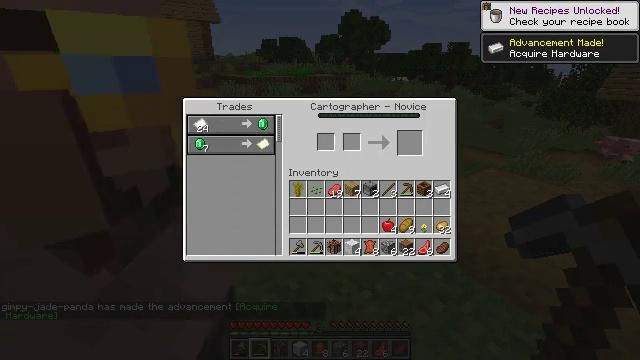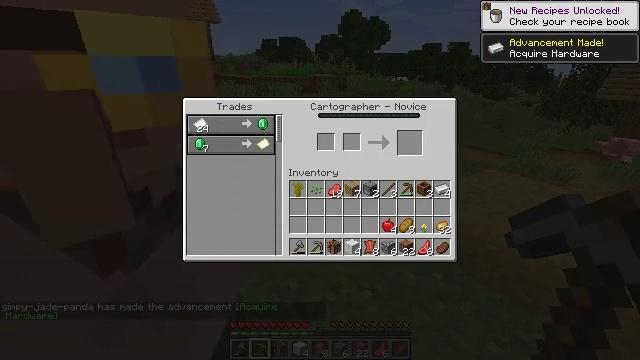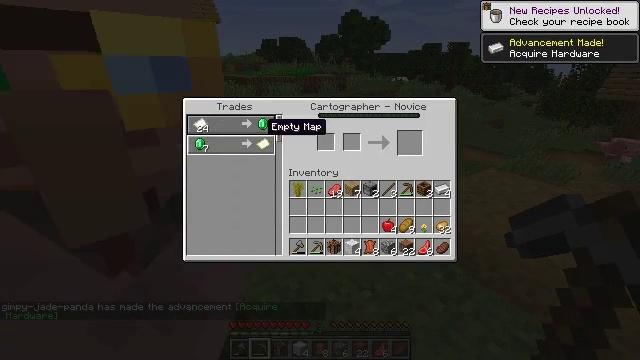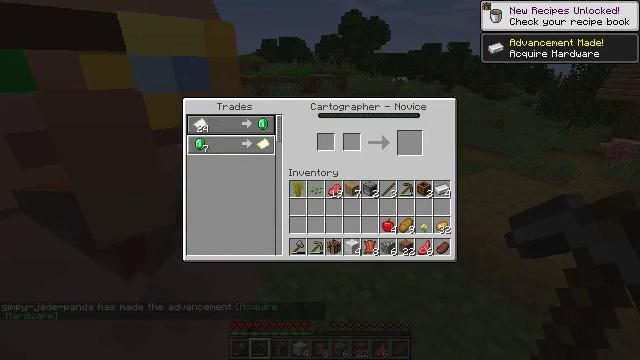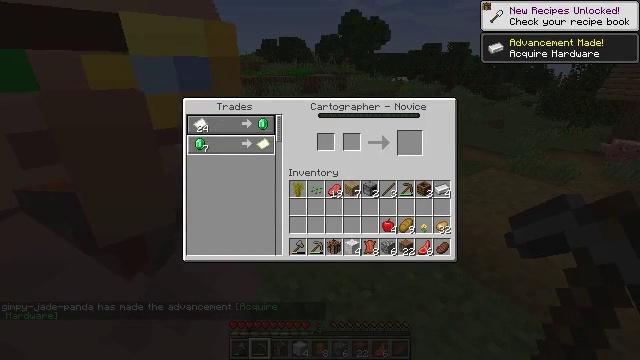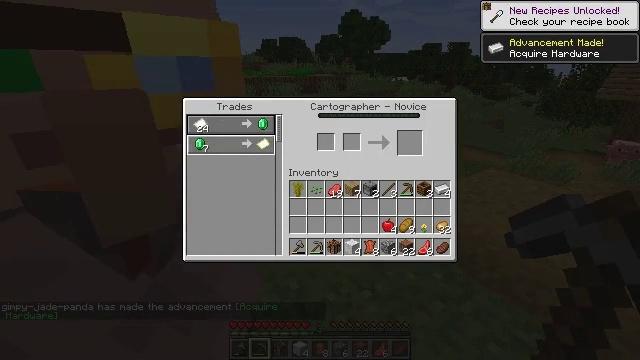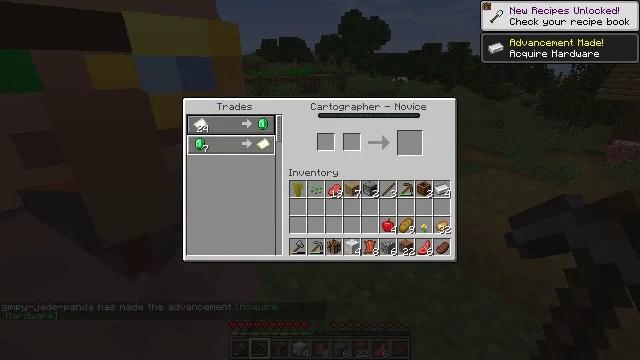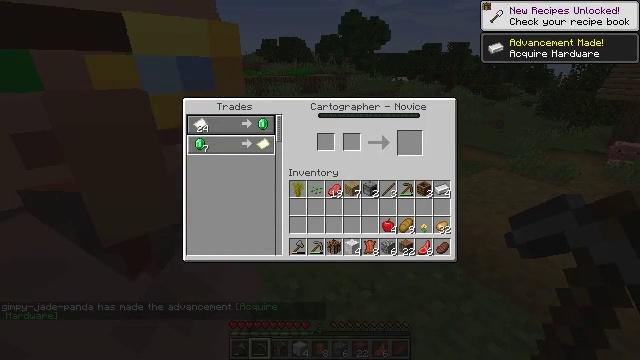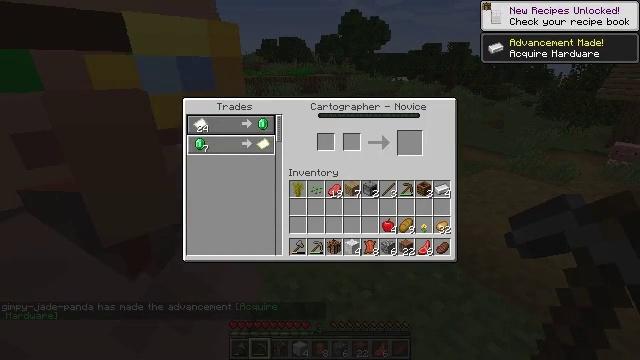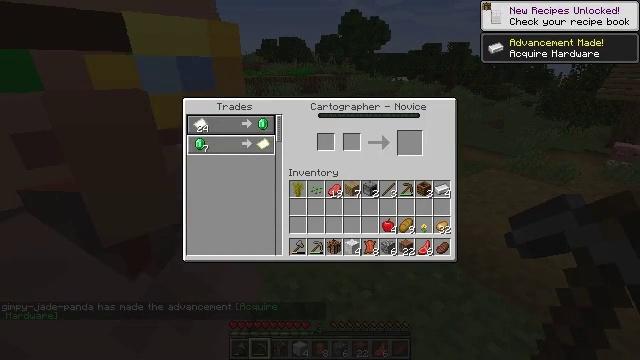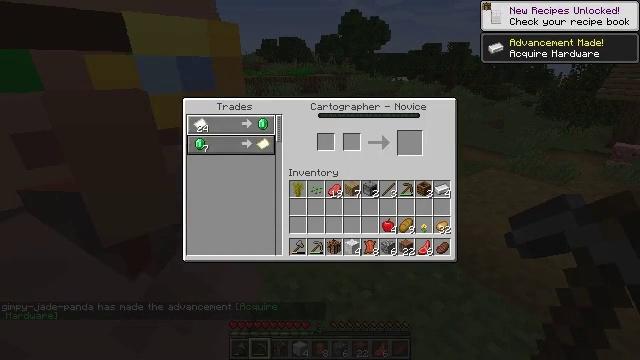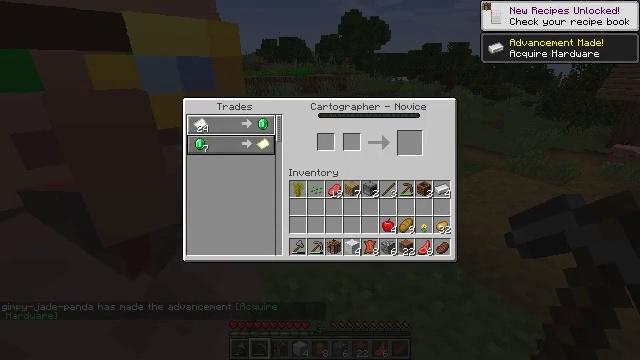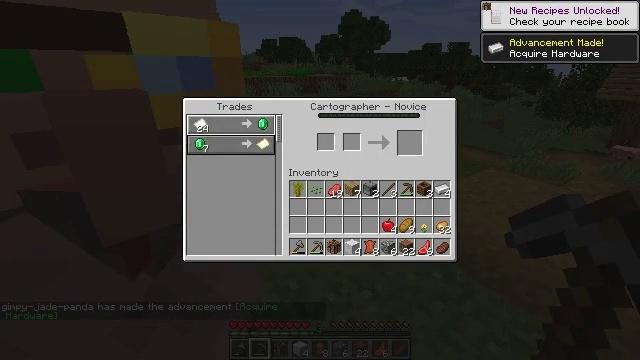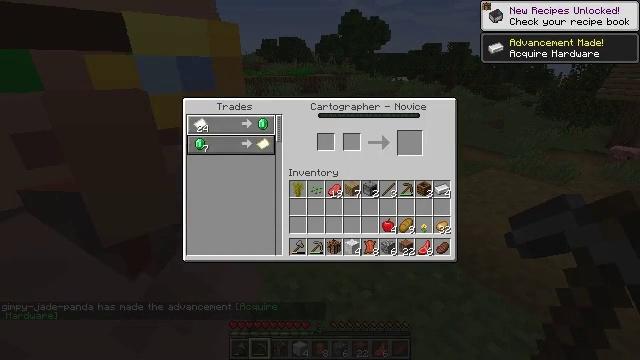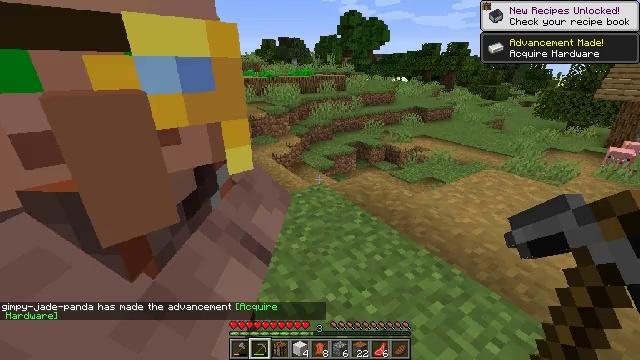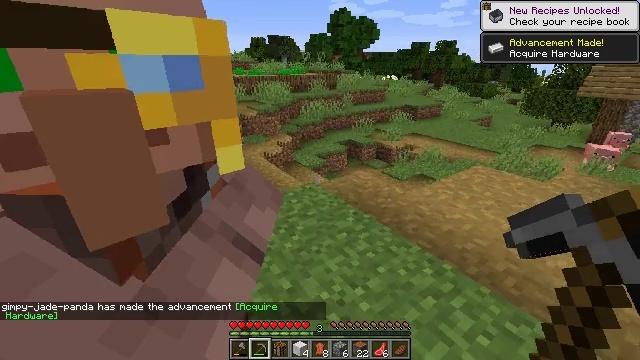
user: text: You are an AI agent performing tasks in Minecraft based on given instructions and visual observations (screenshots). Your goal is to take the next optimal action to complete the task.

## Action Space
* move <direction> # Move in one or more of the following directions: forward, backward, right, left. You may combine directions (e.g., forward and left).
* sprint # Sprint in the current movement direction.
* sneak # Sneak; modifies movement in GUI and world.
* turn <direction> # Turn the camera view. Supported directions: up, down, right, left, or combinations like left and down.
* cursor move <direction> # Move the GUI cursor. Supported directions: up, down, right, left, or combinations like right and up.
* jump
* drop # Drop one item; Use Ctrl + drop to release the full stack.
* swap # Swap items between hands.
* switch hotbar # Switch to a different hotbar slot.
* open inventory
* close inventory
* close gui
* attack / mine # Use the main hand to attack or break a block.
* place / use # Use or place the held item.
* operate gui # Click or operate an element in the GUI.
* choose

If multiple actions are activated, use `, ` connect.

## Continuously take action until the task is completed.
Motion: motion action
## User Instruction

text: Break the cobblestone stairs for materials.
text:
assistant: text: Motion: cursor move left
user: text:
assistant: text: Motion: cursor move left
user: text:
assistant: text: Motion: cursor move left
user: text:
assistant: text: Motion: no_op
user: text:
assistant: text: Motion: no_op
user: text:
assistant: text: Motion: no_op
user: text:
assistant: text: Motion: no_op
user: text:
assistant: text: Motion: no_op
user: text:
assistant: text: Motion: no_op
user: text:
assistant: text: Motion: cursor move up
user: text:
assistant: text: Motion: no_op
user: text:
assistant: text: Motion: no_op
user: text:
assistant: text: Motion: no_op
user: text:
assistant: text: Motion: no_op
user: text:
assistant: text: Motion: turn right, close gui
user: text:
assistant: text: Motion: turn right and down, open inventory
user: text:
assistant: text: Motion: turn right, open inventory
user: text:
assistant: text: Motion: move forward, turn right
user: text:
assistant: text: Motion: move forward, sprint, turn right
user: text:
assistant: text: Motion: move forward, sprint, turn right
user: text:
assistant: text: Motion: move forward, sprint, turn right and up
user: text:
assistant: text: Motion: move forward, sprint, turn right and up
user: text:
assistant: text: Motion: move forward, sprint, turn right and up
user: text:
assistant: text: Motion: move forward, sprint, turn right and up
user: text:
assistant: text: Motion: move forward, sprint, turn right
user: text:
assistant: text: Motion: move forward, sprint, turn right, jump
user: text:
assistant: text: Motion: move forward, sprint, turn right and down, jump
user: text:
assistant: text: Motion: move forward, sprint, turn right, jump
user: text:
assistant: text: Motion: move forward, sprint, jump
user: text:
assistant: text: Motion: move forward, sprint, jump